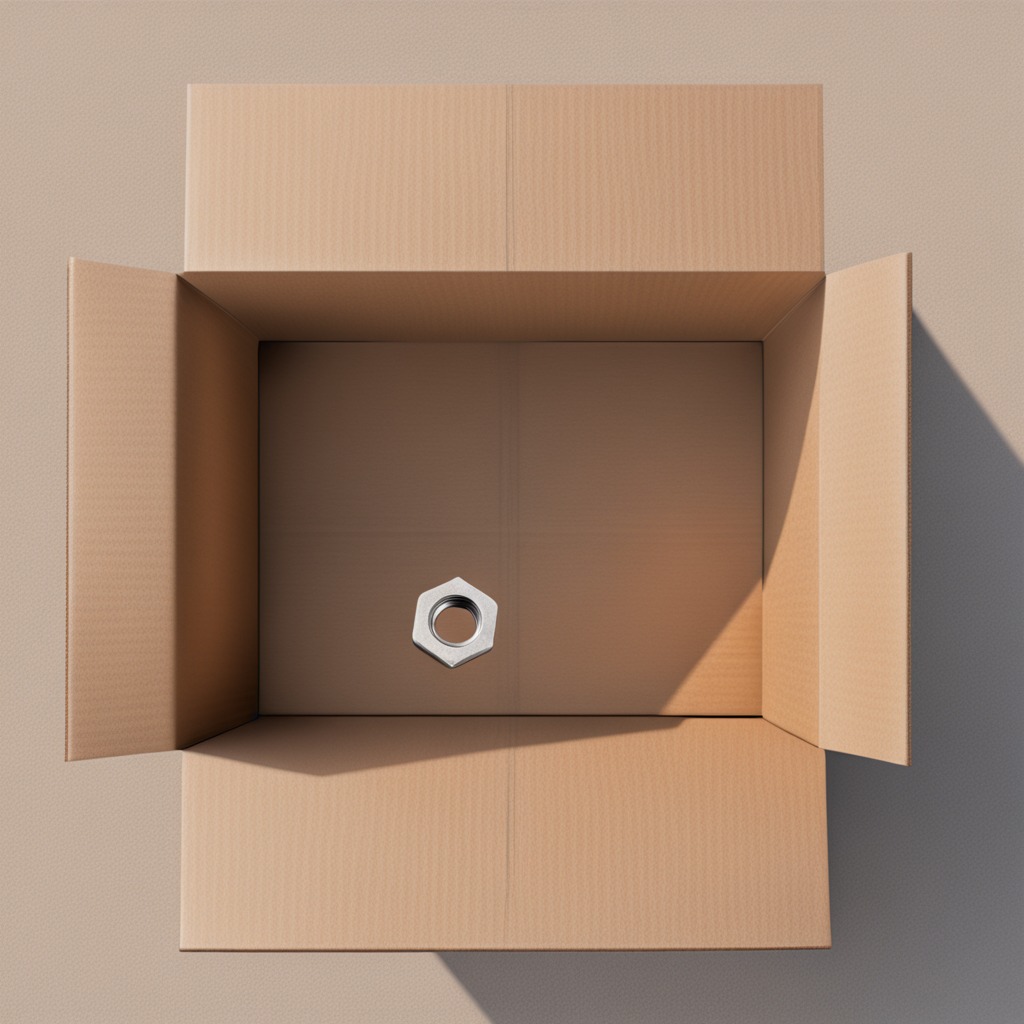
A metal nut is lying on a clean dry cardboard box surface in an outdoor workshop during daytime bright natural light soft shadows slightly creased but